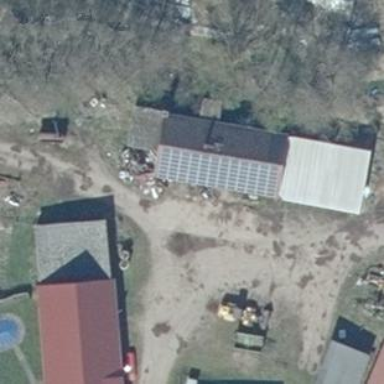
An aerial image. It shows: Small solar photovoltaic panel used as generator to produce electricity.